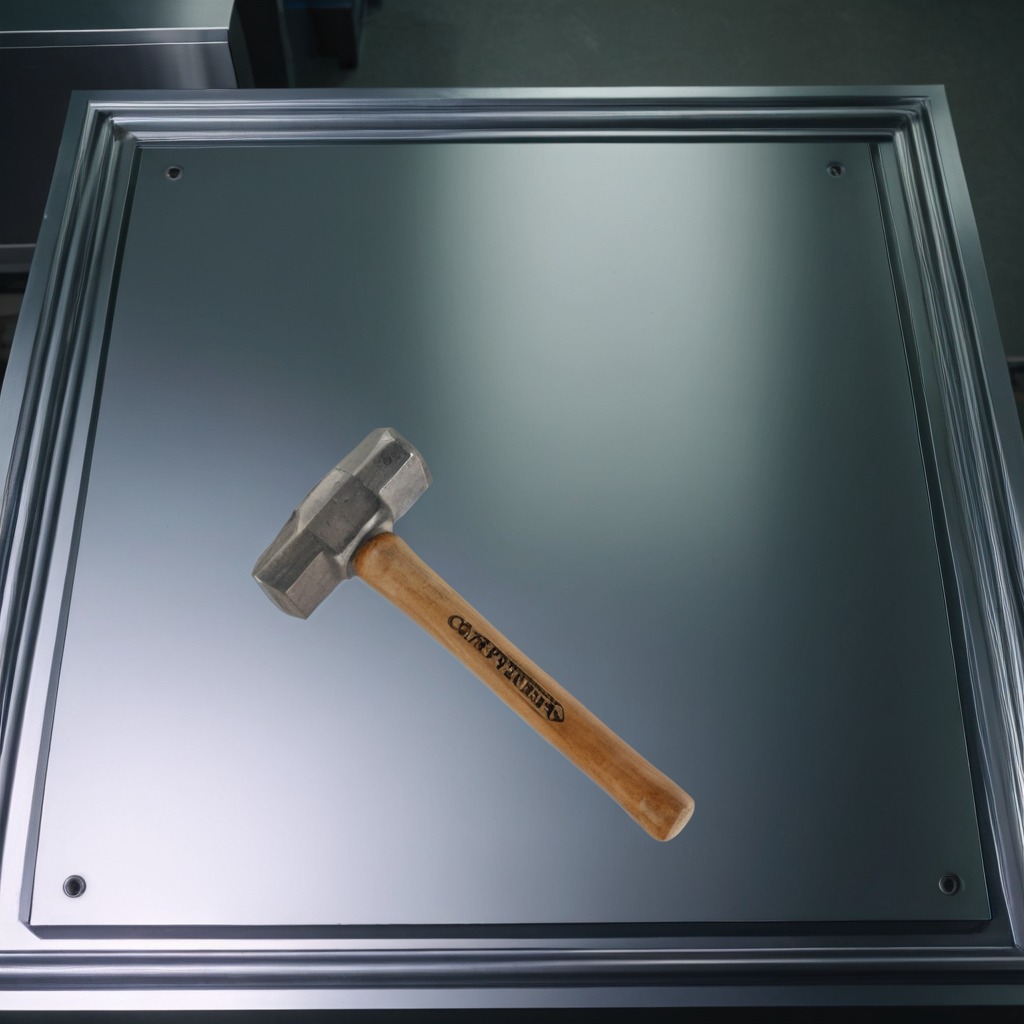
A hammer is lying on a metal table in a machine shop under fluorescent lights.